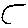
Label: line